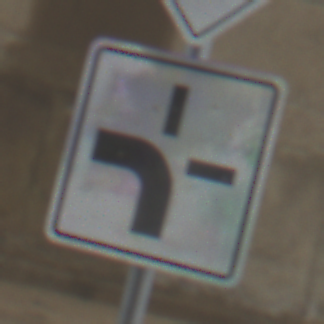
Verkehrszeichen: VerlaufVorfahrtsstrasse1
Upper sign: Vorfahrtsstrasse
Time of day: Midday
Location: Roofed (Beach)
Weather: Overcast
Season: NotSpecified
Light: Natural